Question: I am trying to get my tab bar shadow to look like the one seen in this image:

What is the best way of doing this? I am using objective-c
Thanks
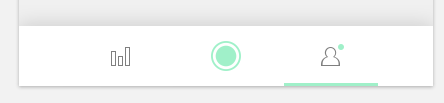
Answer: You can give shadow by using following code to any UI object
'''
tabBar.layer.shadowOffset = CGSize(width: 0, height: 0)
tabBar.layer.shadowRadius = 2
tabBar.layer.shadowColor = UIColor.black.cgColor
tabBar.layer.shadowOpacity = 0.3
'''
Here i gave example for your tabControl object.